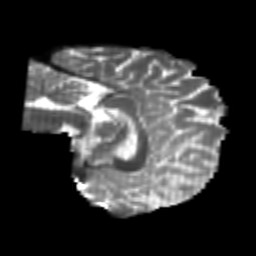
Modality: T2w
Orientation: sagittal
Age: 20
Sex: female
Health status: healthy
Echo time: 0.074 s